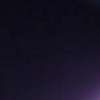
Label: space